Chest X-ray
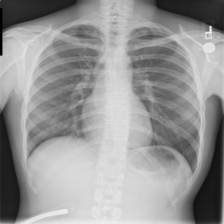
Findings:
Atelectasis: negative
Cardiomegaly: negative
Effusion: negative
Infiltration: negative
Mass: negative
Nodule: negative
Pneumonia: negative
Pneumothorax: negative
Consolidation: negative
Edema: negative
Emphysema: negative
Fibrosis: negative
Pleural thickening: negative
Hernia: negative